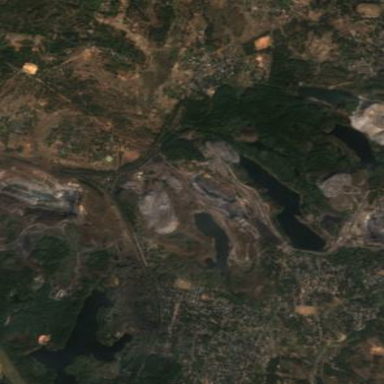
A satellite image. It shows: Quarry area.